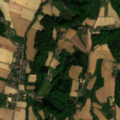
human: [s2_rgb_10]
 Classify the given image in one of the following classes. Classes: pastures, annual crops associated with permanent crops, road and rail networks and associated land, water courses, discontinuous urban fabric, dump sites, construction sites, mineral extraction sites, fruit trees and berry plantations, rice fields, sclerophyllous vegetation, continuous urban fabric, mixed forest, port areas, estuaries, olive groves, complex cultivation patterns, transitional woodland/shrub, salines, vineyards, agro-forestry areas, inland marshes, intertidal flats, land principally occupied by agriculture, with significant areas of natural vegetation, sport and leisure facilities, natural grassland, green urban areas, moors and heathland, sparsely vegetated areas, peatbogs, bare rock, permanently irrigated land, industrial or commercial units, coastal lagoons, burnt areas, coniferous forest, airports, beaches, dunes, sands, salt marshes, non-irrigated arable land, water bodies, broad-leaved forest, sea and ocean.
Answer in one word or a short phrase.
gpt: non-irrigated arable land, complex cultivation patterns, land principally occupied by agriculture, with significant areas of natural vegetation, broad-leaved forest